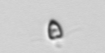
Label: Pyramimonas